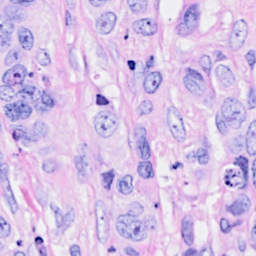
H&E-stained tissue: Breast